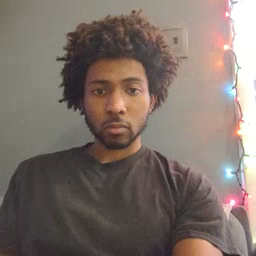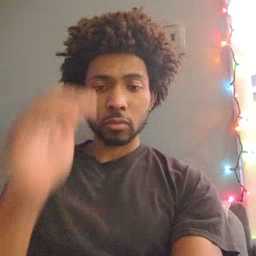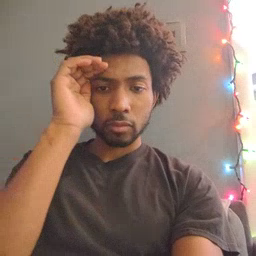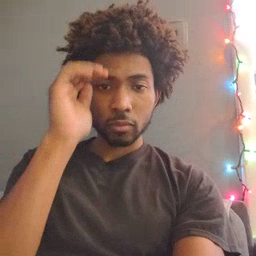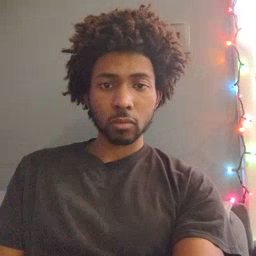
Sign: listen